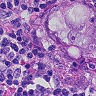
Metastatic tissue present: yes